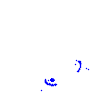
Particle: kaon